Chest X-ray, AP view. Patient: 63 years old, sex M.
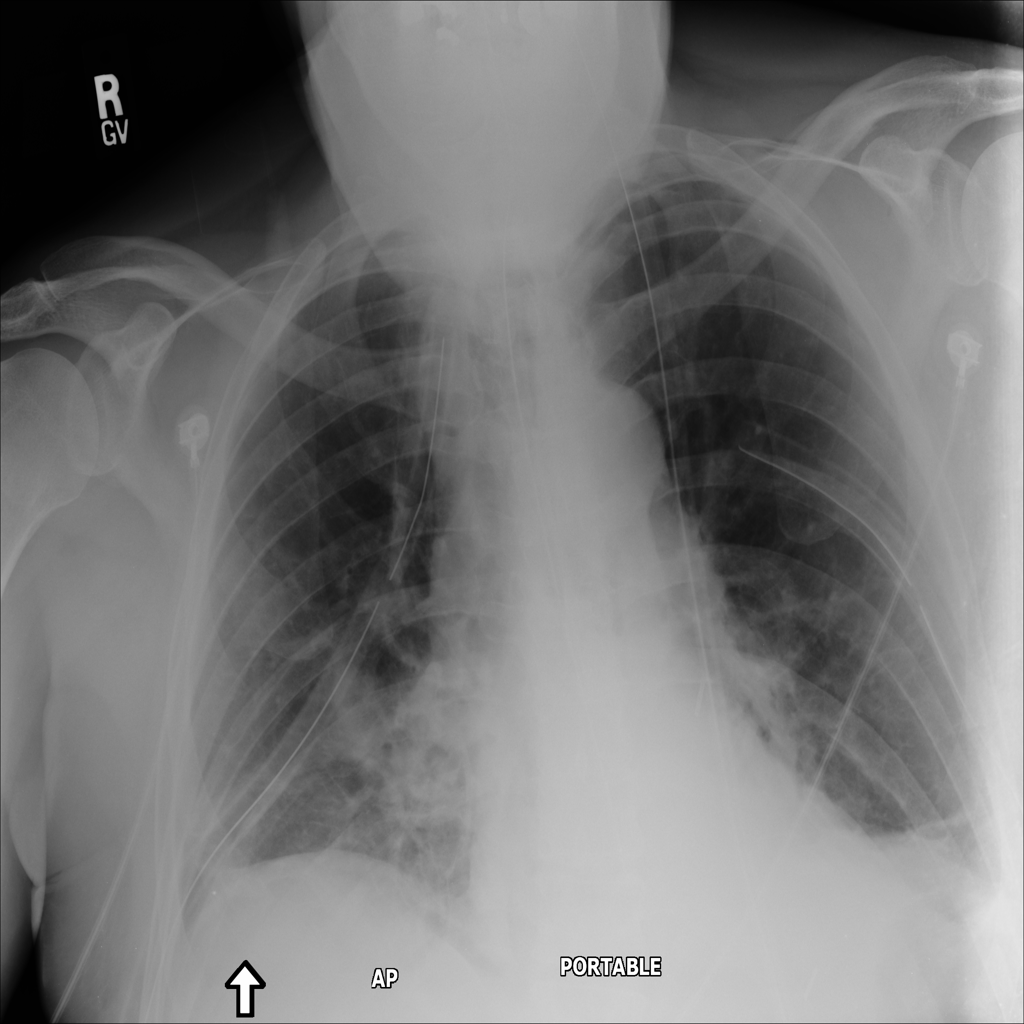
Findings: Consolidation